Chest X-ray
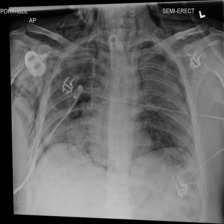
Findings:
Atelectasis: negative
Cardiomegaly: negative
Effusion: negative
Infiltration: negative
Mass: negative
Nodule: negative
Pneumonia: negative
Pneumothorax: positive
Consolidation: negative
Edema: negative
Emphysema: positive
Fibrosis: negative
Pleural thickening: negative
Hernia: negative